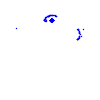
Particle: electron